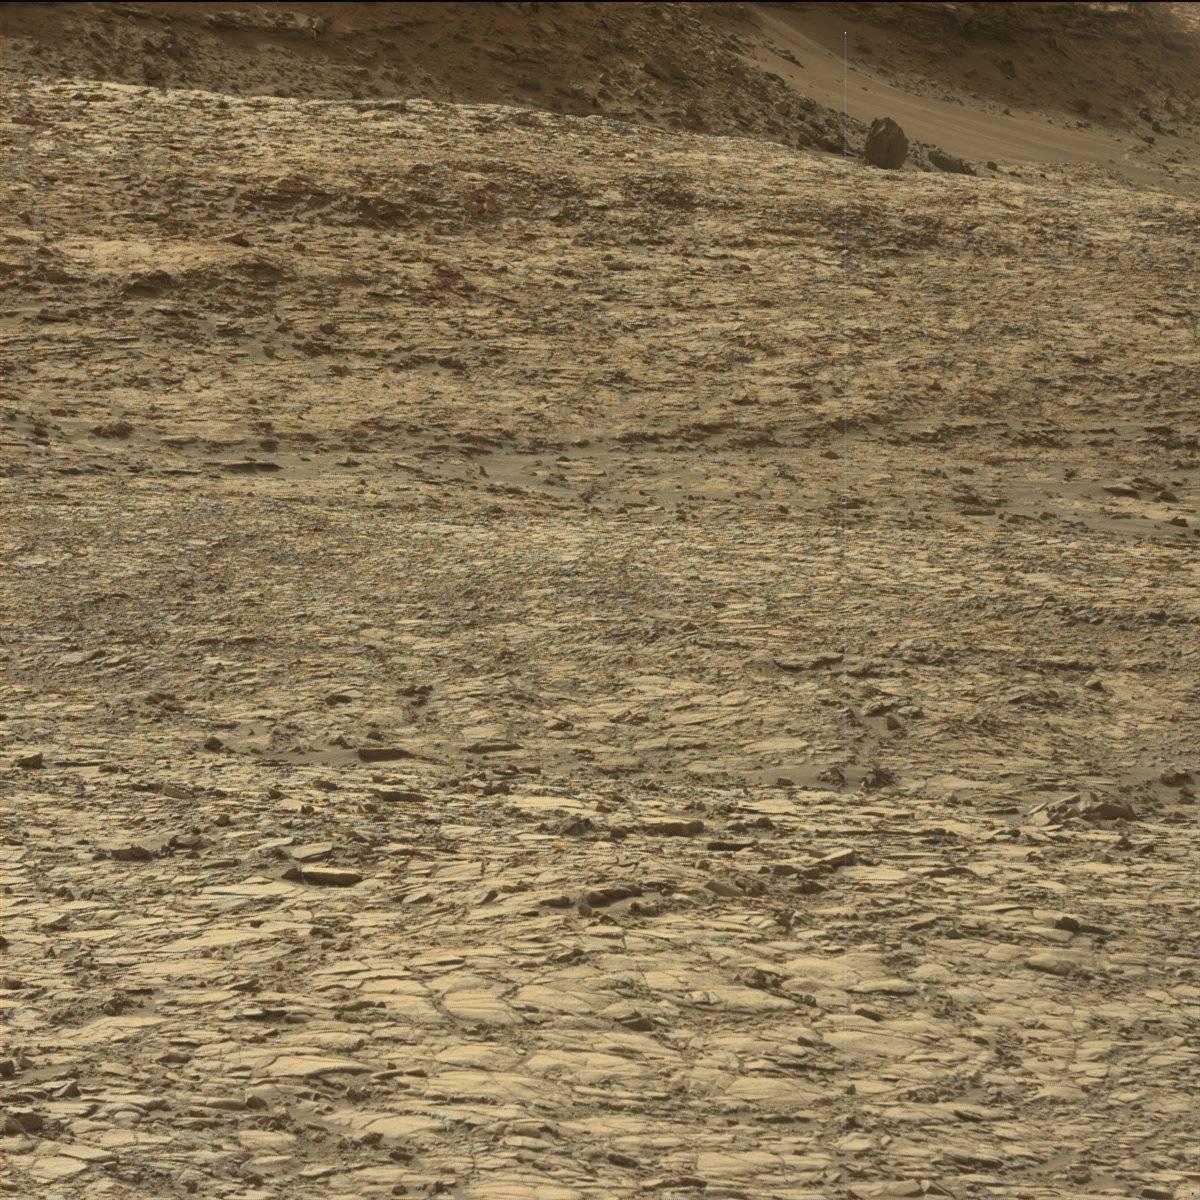
Terrain classes present: Bedrock, Rock, Sand / Soil